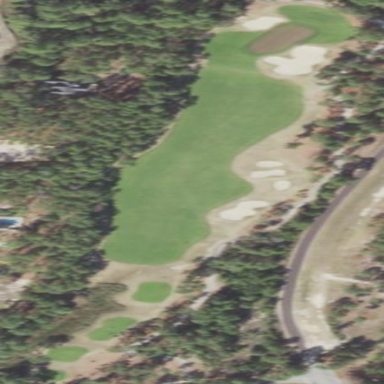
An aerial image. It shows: Golf course surrounded by greenery.